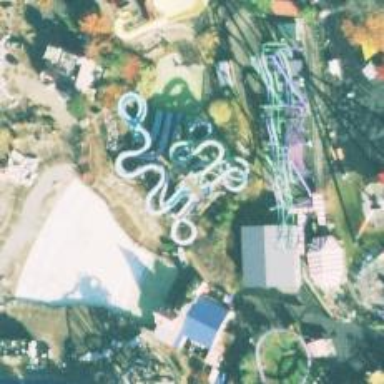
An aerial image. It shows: Water slide attraction.